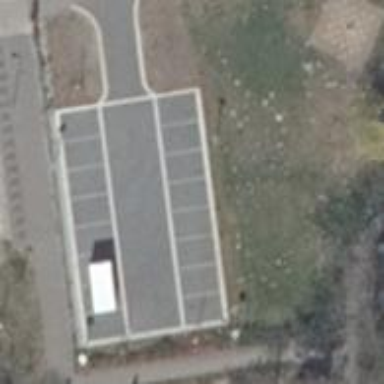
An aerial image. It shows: Parking area with surface.